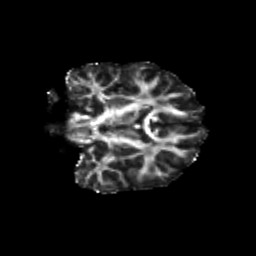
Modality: FA
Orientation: coronal
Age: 9
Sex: male
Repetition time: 9.512 s
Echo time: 0.089 s